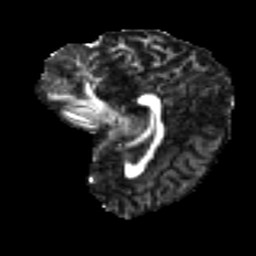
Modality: FA
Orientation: sagittal
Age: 39
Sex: female
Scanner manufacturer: ge
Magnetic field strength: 3 T
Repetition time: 7.8 s
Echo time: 0.0609 s